Question:
I have a datetime '2013-8-5 0:00:00'.
When I parse it to string using '.ToString("yyyy-MM-dd hh:mm:ss")', it returns "2013-08-05 12:00:00"
Did I write it wrong?
'''
new SqlParameter("@StartDate", SqlDbType.DateTime)
{
Value = startDate.ToString("yyyy-MM-dd hh:mm:ss")
}
'''
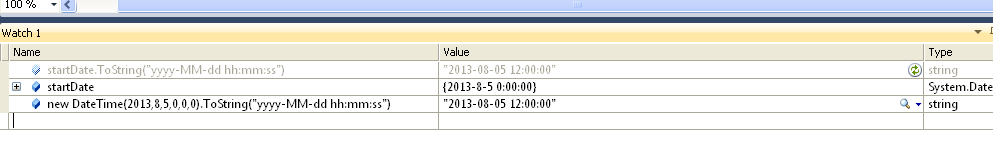
Answer: If you want 0:00:00 instead of 12:00:00, then specify 'H:mm:ss' instead of 'hh:mm:ss' in the format string. 'H' represents the hour as a number between 0 and 23; 'hh' represents the hour as a number between 01 and 12.
Based on the code you provided, you shouldn't need to format the date at all:
'''
new SqlParameter("@StartDate", SqlDbType.DateTime)
{
Value = startDate
}
'''